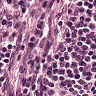
Metastatic tissue present: no